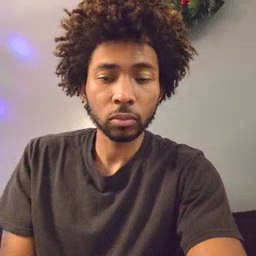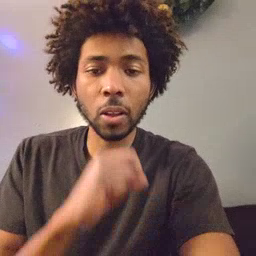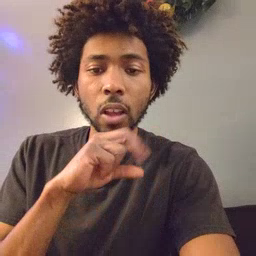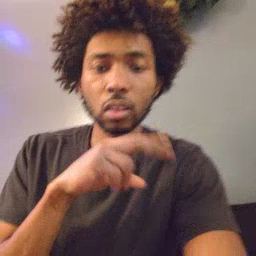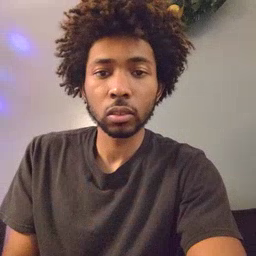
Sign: frog